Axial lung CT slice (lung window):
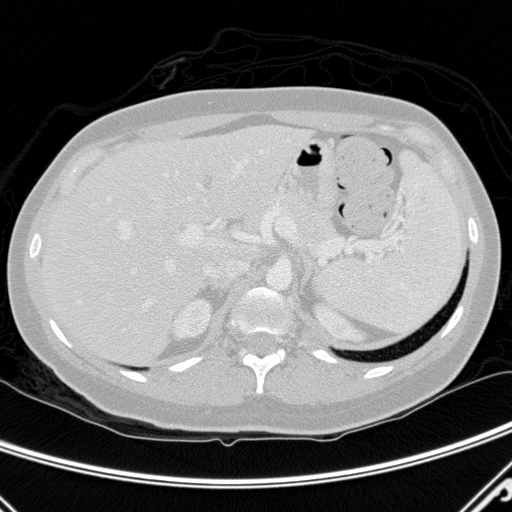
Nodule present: no